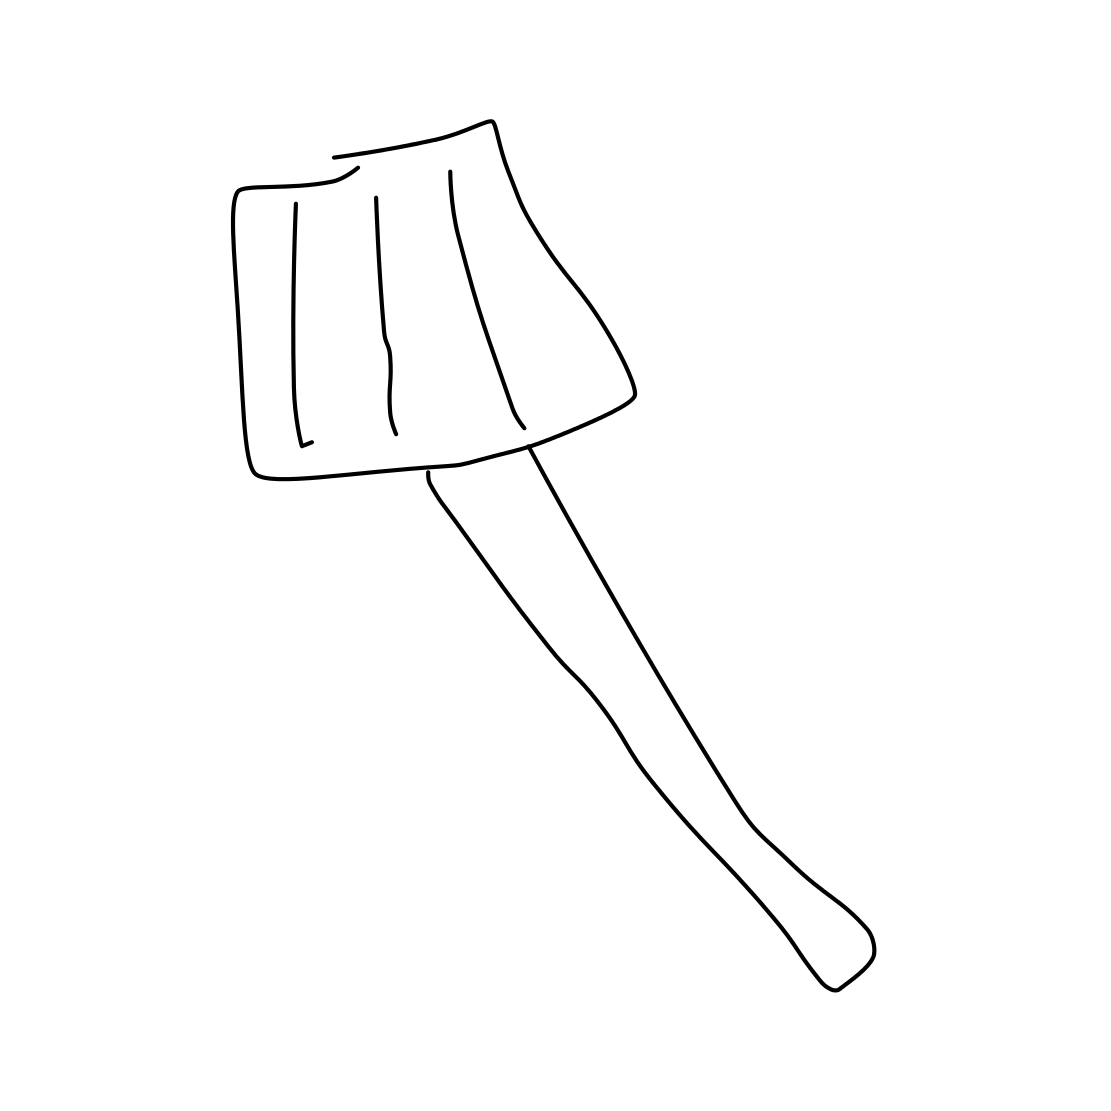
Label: shovel